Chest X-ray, AP view. Patient: 48 years old, sex F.
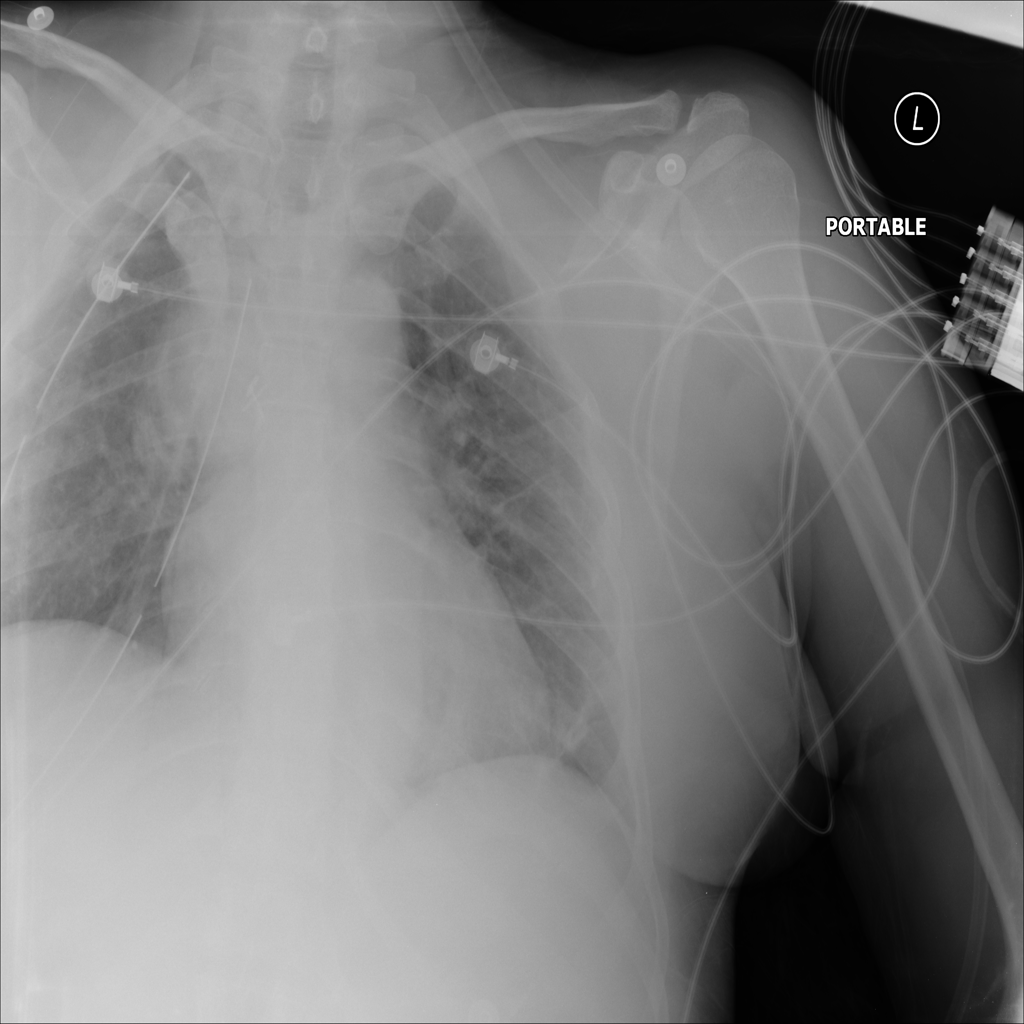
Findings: Atelectasis, Infiltration